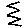
Label: zigzag